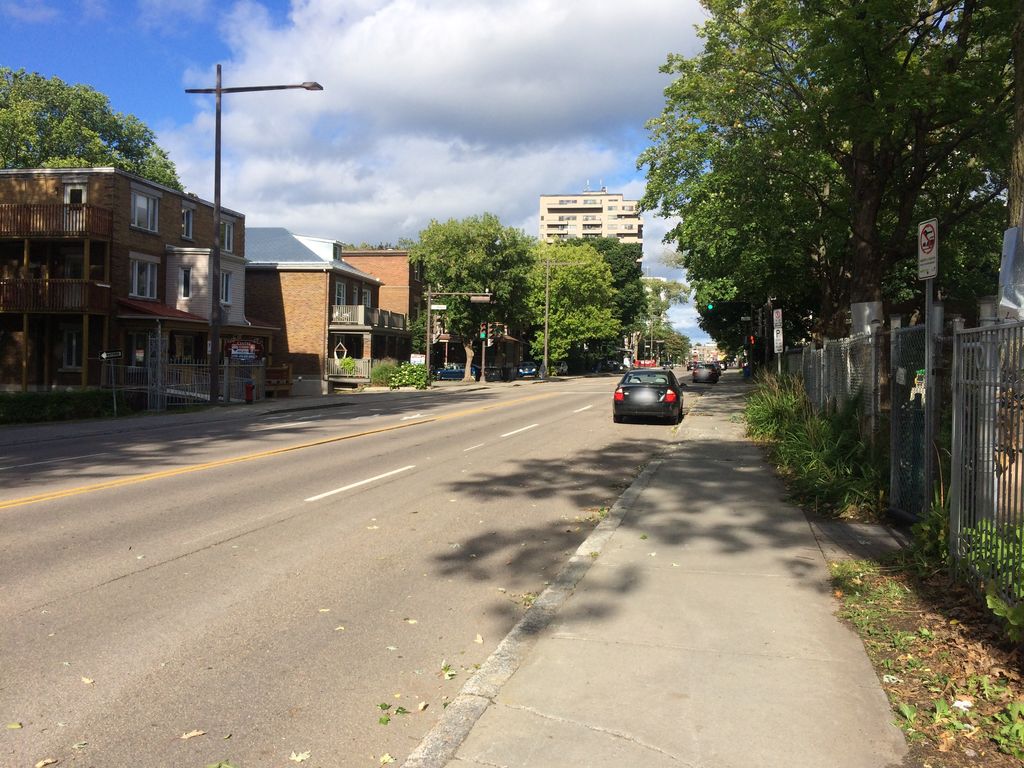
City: quebec_city